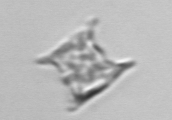
Label: Eucampia